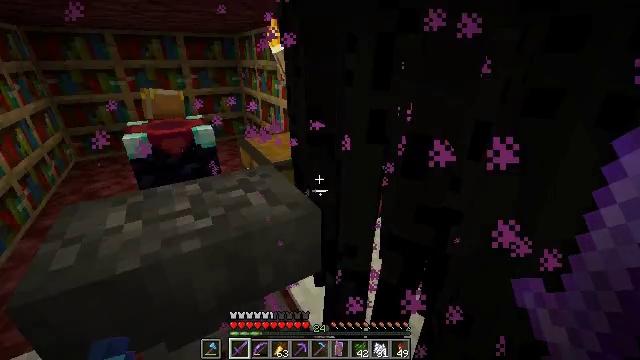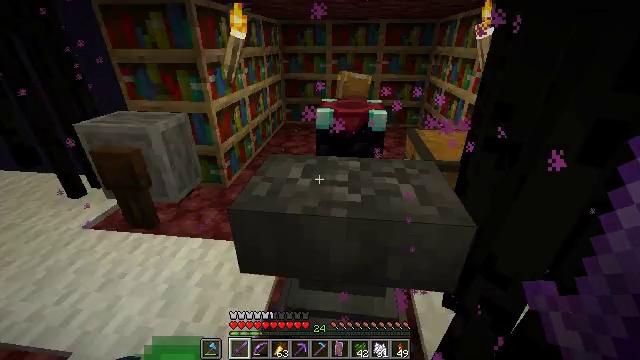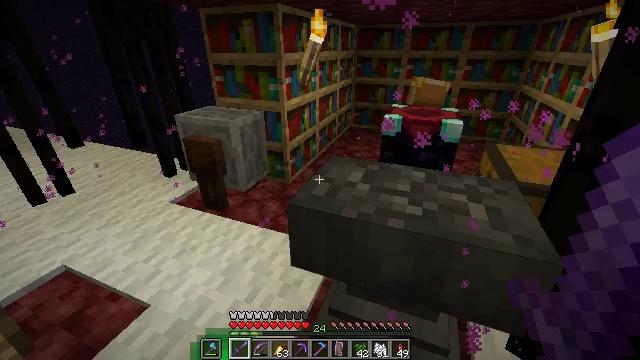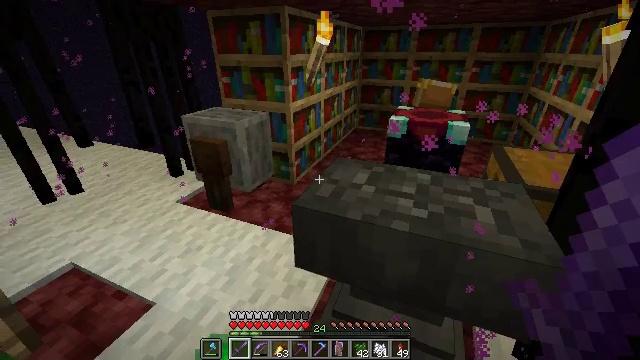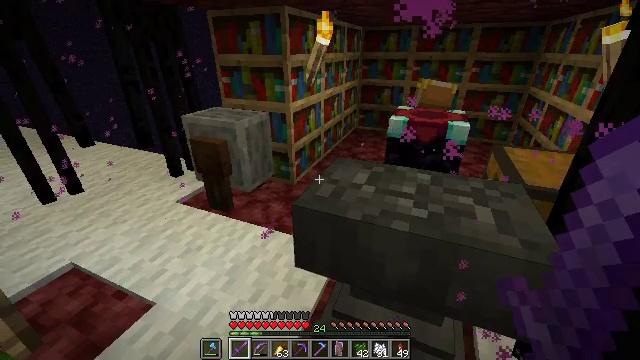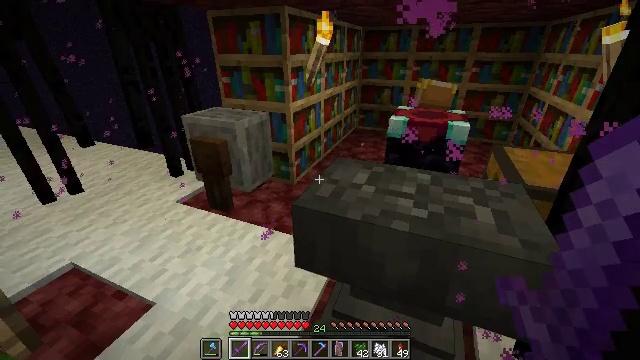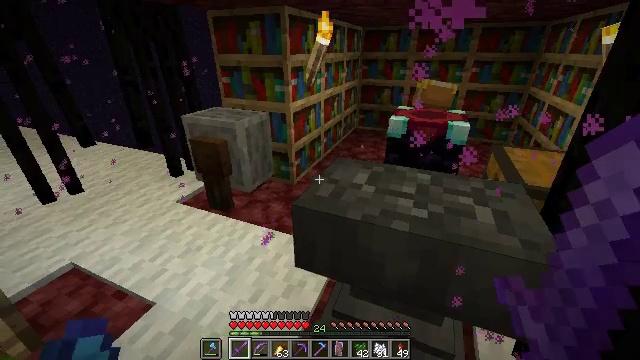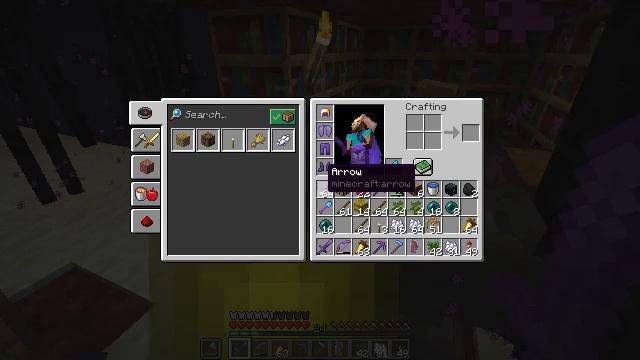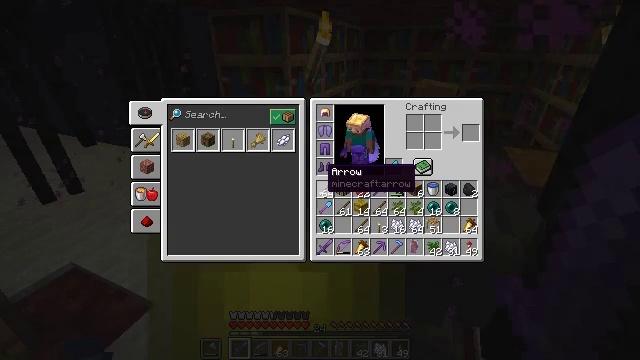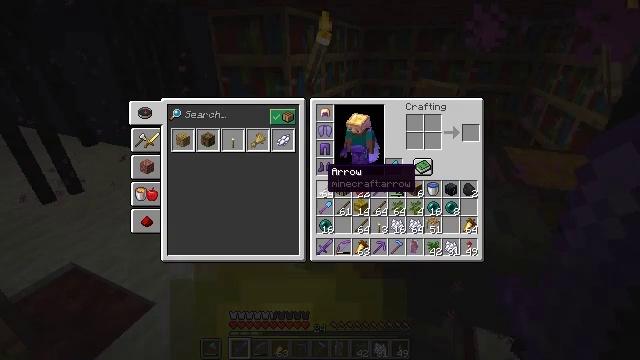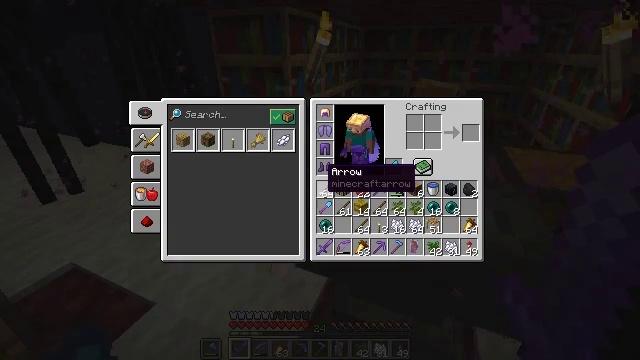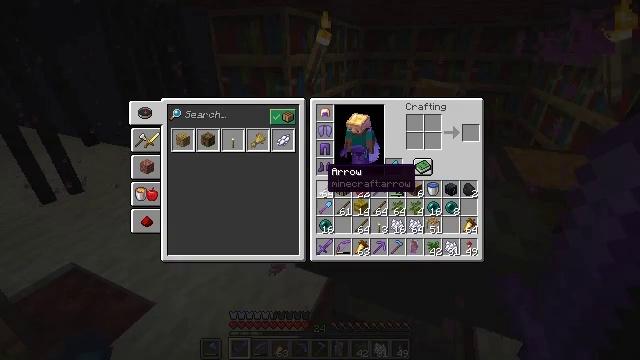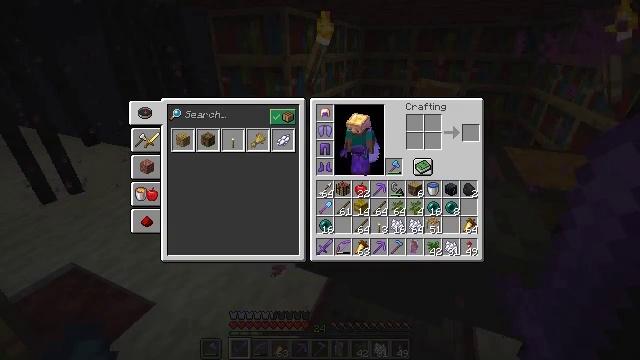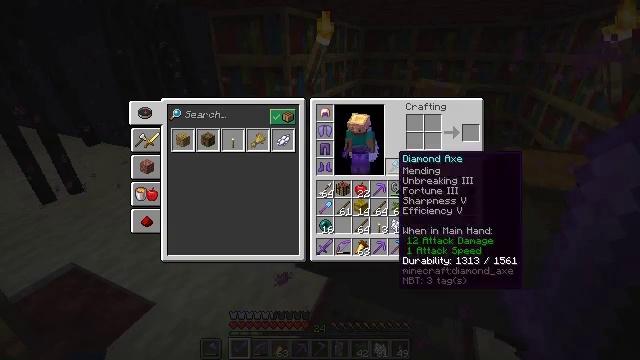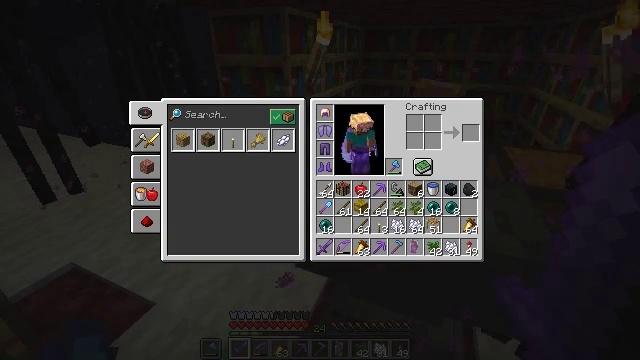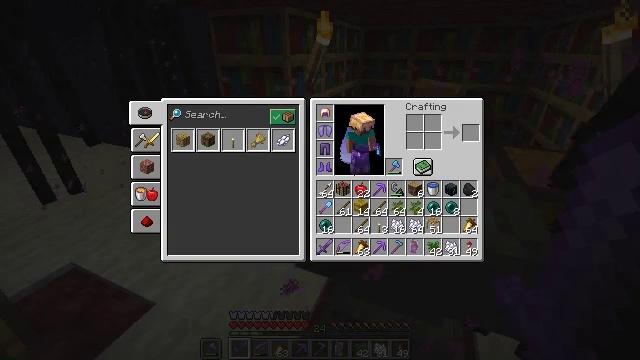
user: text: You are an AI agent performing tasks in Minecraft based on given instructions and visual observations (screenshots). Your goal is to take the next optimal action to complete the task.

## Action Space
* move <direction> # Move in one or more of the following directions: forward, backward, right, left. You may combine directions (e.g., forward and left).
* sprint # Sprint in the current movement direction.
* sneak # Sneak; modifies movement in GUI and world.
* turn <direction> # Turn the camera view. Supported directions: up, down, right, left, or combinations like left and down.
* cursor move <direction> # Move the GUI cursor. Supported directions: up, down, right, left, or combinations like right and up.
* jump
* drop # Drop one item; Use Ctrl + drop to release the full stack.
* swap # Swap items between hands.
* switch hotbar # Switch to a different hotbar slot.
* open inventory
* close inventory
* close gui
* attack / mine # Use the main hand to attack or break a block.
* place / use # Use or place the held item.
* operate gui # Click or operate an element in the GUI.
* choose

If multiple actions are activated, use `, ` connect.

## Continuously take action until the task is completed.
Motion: motion action
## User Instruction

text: Defeat an enderman.
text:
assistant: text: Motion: turn left and down
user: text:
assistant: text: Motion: turn left
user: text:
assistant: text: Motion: turn left
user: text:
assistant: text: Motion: no_op
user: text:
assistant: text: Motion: no_op
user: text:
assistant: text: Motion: no_op
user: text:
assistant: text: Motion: open inventory
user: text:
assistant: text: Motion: open inventory
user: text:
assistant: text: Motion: open inventory
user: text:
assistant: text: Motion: open inventory
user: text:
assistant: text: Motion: no_op
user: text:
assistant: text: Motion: cursor move right
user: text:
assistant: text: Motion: cursor move right and up
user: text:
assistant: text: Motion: cursor move right
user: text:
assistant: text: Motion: no_op
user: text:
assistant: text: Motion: no_op
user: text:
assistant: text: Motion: no_op
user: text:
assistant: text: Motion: no_op
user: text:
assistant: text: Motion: no_op
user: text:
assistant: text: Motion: no_op
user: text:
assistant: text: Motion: no_op
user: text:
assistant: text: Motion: no_op
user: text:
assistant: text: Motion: no_op
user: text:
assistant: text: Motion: no_op
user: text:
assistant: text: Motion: no_op
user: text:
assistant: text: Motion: no_op
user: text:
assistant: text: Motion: no_op
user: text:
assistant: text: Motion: no_op
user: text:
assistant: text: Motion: no_op
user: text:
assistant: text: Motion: no_op